Question: I am getting problem in alignment of element that is in FooterTemplate of GridView.
Anyone suggest me how to do it.The Code is:
'''
<asp:GridView ID="gvComment" runat="server" AutoGenerateColumns="false"
OnRowDataBound="gvComment_RowDataBound" OnRowCreated="gvComment_RowCreated" Width="100%" ShowHeader="false" BorderWidth="0px" ShowFooter="true">
<Columns>
<asp:TemplateField>
<ItemTemplate>
<table border="0" cellpadding="0" cellspacing="0" width="100%" >
<tr>
<td valign="middle" align="left" style="width:10%"><img id="imgUser" src="" alt="" title="" runat="server" /></td>
<td align="left" valign="top">
comment comment
<asp:Label ID="lblNameComments" runat="server" Visible="false" ></asp:Label>
</td>
</tr>
<tr><td colspan="2" style="height:7px;"></td></tr>
<tr>
<td colspan="2" style="padding-top:10px;background-image:url(../Images/dotted_line.jpg);background-repeat:repeat-x;background-position:center;"></td>
</tr>
<tr><td colspan="2" style="height:7px;"></td></tr>
</table>
</ItemTemplate>
</asp:TemplateField>
<asp:TemplateField>
<FooterTemplate >
<table border="0" cellpadding="0" cellspacing="0" width="100%" >
<tr>
<td align="left">
Footer Text
Footer Text
Footer Text
</td>
</tr>
</table>
</FooterTemplate>
</asp:TemplateField>
</Columns>
</asp:GridView>
'''
I have set align property of td left but it doesn't work.Page output shown in image.

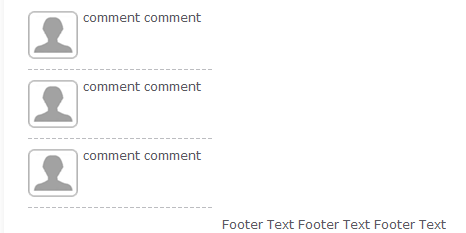
Answer: It does align left.
Please put complete code (css included) here:
<URL>